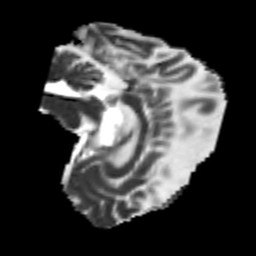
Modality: MD
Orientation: sagittal
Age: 48
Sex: male
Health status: healthy
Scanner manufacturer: ge
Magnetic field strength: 3 T
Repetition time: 11 s
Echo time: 0.065 s